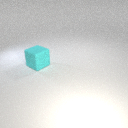
large cyan rubber cube